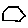
Label: hexagon